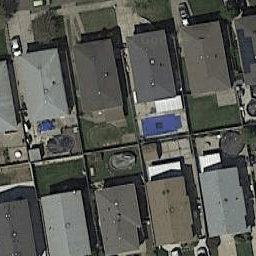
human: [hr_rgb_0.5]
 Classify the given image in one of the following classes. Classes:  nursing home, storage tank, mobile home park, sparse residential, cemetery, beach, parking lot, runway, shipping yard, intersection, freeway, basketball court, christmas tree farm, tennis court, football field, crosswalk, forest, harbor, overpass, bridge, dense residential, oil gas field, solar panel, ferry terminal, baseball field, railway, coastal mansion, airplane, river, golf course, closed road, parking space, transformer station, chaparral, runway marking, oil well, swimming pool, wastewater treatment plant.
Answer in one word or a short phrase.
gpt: dense residential